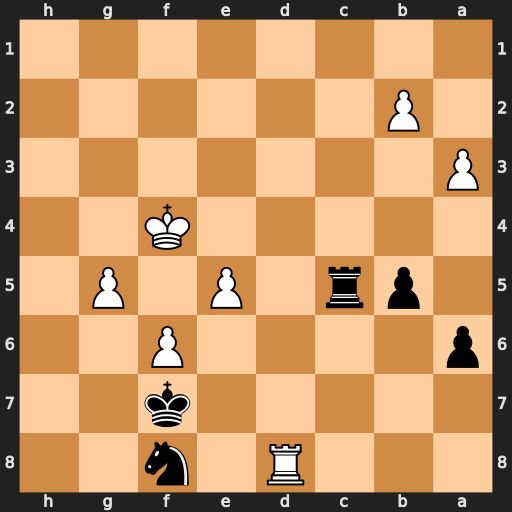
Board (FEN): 3R1n2/5k2/p4P2/1pr1P1P1/5K2/P7/1P6/8
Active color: b
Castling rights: -
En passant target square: -
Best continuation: Ne6+ Kf5 Nxd8